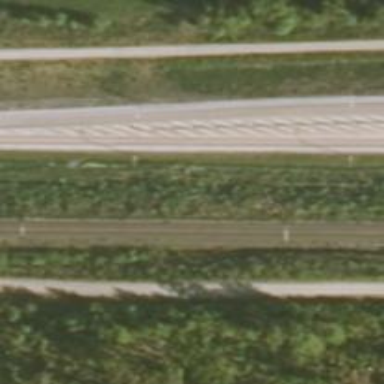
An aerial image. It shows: Asphalt road designated as trunk highway.